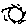
Label: sun